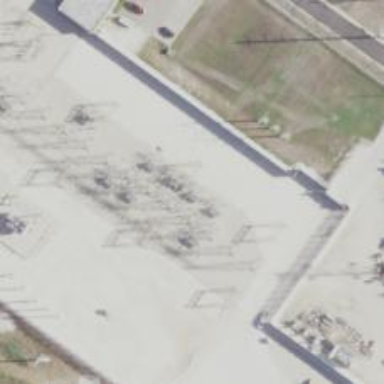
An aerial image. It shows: Switch for power supply.